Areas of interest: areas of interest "Park and greenspace"
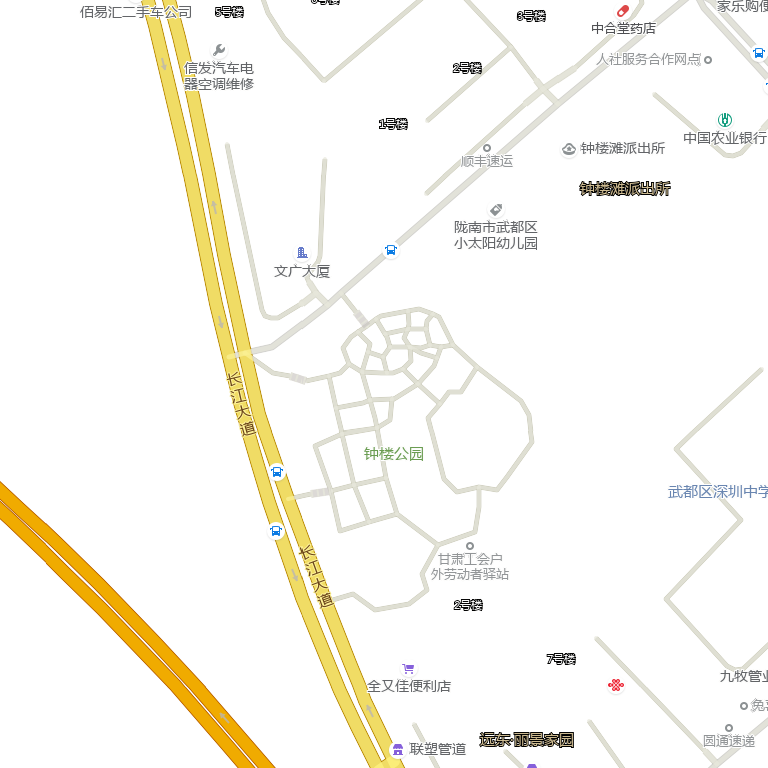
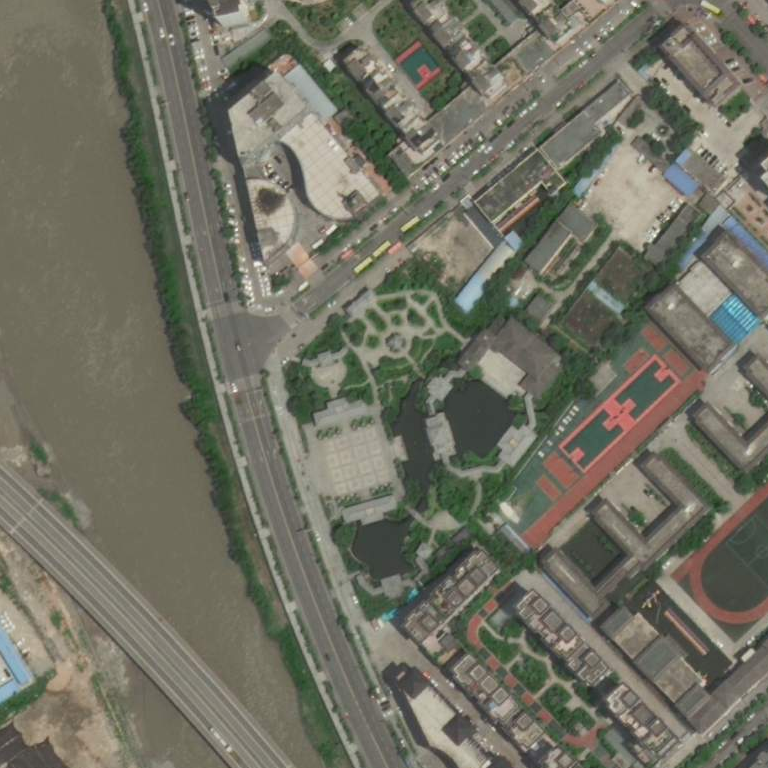